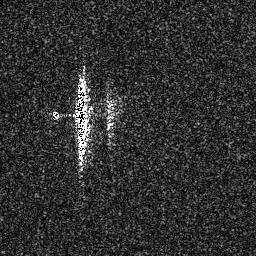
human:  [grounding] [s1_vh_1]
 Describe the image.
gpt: In the satellite image, there is  <ref>1 medium ship </ref> <box>[[27, 29, 34, 63, 0]]</box> located at center.